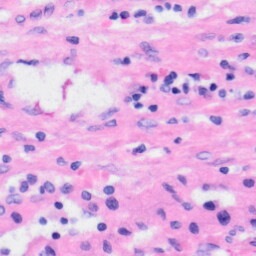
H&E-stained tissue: Liver